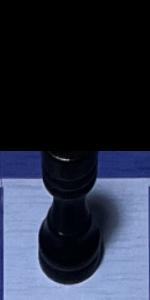
Label: Rook_Black